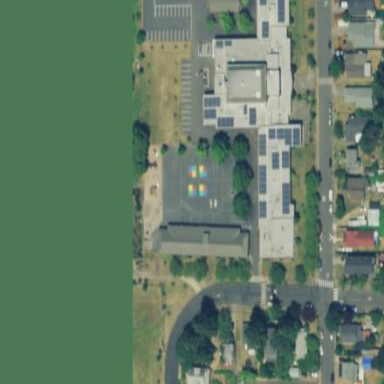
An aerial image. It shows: Schoolyard designated as leisure land.